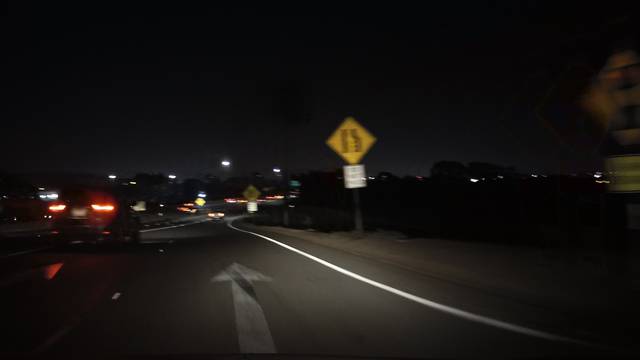
Region: United States
Coordinates: 32.769, -117.207